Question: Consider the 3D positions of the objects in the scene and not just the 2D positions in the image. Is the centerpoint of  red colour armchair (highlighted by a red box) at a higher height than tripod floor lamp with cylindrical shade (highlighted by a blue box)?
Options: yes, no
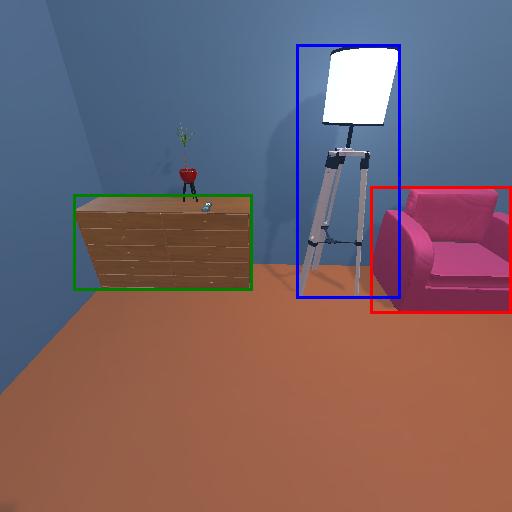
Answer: yes